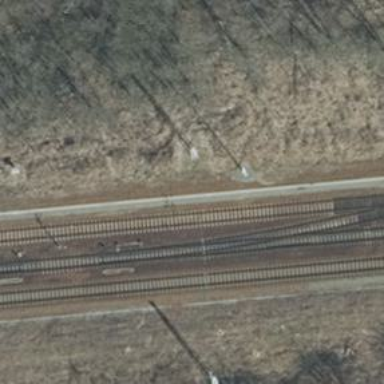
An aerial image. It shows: Railway track with electrified contact lines. This is siding track.